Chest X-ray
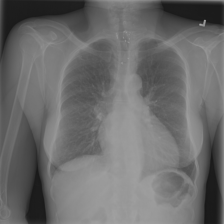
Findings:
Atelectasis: negative
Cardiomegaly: negative
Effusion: negative
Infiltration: negative
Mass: negative
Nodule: negative
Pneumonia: negative
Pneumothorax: negative
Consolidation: negative
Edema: negative
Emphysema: negative
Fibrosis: negative
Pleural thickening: negative
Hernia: negative